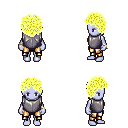
a pixel art fantasy rpg character, female body template, dark elf, purple skin, steel chest armor, gold greaves, gold curly afro hairstyle, bracelets, four views (front, back, left, right), 2x2 character sprite sheet, small pixel art, hard edges, no anti-aliasing